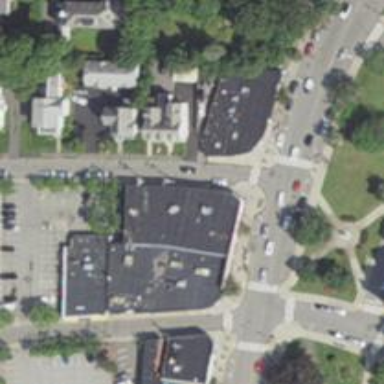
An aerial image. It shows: Pharmacy providing healthcare services.